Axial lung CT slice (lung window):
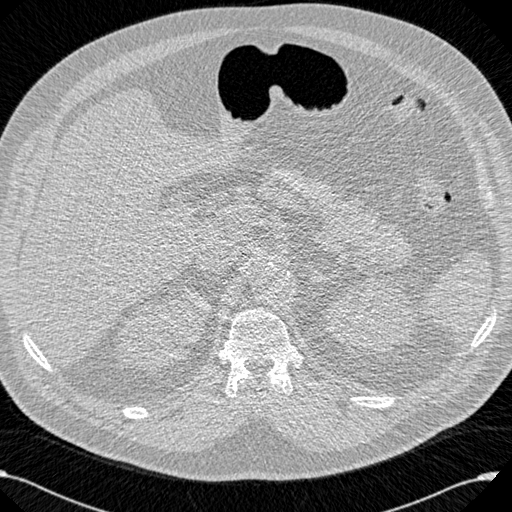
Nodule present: no